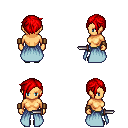
a pixel art fantasy rpg character, female body template, human, tanned skin, overskirt, teal pants, red pixie cut hairstyle, leather bracers, gray slippers, dagger, four views (front, back, left, right), 2x2 character sprite sheet, small pixel art, hard edges, no anti-aliasing